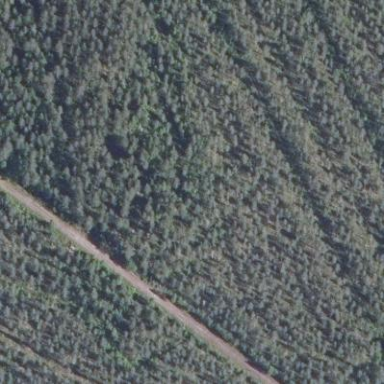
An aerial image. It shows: Needle-leaved woodland.